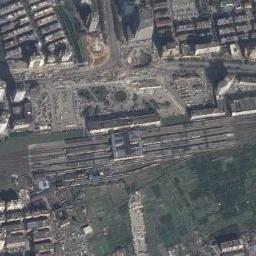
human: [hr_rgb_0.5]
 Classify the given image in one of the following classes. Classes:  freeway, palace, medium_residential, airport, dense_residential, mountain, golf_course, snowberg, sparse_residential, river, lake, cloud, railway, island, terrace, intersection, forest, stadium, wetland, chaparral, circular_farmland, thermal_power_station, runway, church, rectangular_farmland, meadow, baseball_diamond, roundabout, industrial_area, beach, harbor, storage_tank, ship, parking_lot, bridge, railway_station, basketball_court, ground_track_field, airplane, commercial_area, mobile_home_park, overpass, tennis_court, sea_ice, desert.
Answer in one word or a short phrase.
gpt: railway_station